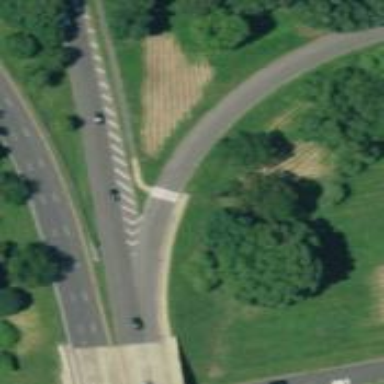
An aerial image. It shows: Asphalt cycleway with crossing.